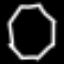
Label: octagon